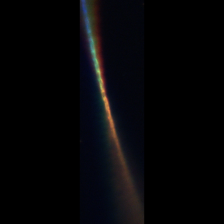
Taxon: Psuedo-nitzschia
Group: Diatoms